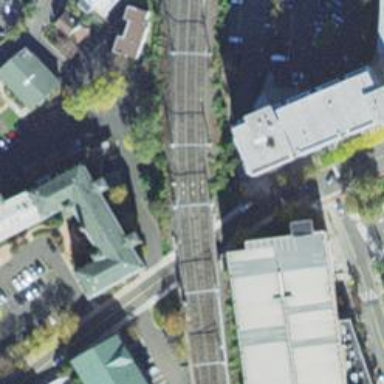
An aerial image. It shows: Abandoned railway bridge with siding.